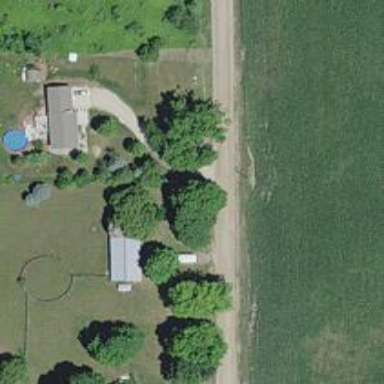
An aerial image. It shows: Driveway.